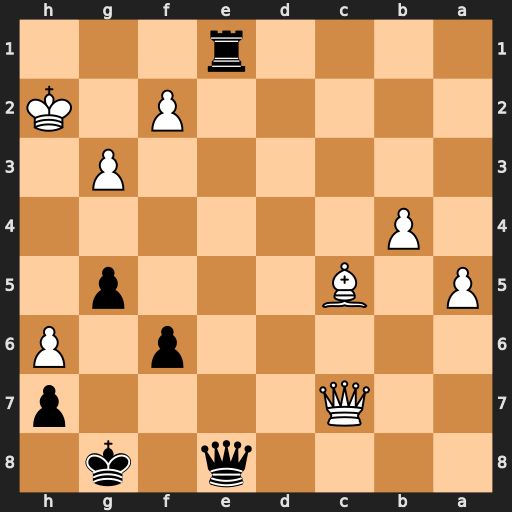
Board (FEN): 4q1k1/2Q4p/5p1P/P1B3p1/1P6/6P1/5P1K/4r3
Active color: b
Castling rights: -
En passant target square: -
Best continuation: Qh5+ Kg2 Qh1#